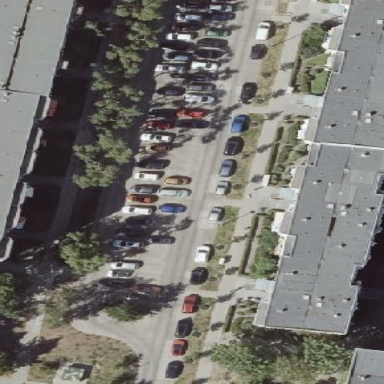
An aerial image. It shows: Street-side parking area with concrete surface.